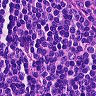
Metastatic tissue present: no